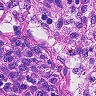
Metastatic tissue present: no